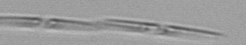
Label: Pseudo-nitzschia